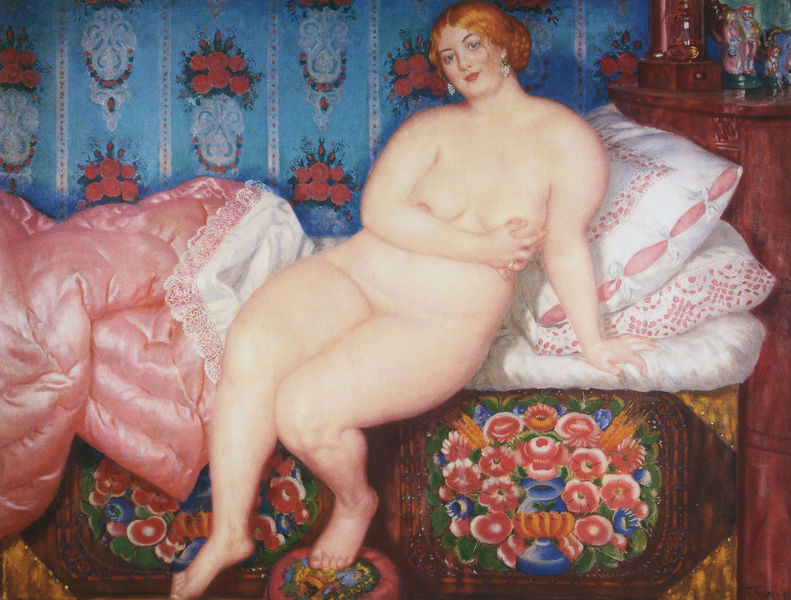
Titel: Die Schöne
Künstler: Boris Kustodiev
Standort: Moskau
Institution: Tretjakov Galerie
Schlagwörter: akt, blau, hand, haut, nackt, weiß, gelb, grün, blume, blumen, braun, brust, bunt, busen, daumen, frau, frisur, haar, hell, holz, mund, ohrring, orange, stützen, zimmer, blick, blüten, dame, rot, malerei, muster, ornament, blond, dix, wand, arm, arme, augen, inkarnat, spitze, hände, portrait, porträt, figur, gold, haare, pose, decke, innen, ohrringe, spitzen, lippen, mittelscheitel, rosa, seide, rund, skulptur, beine, lächeln, brüste, dutt, farbig, füße, kommode, liebe, moderne, hang, blümchen, hocker, schemel, figuren, kissen, dick, polster, tapete, wohnung, glanz, dekor, floral, ornamente, streifen, bett, bettdecke, schlafzimmer, nackte, plastik, rüschen, stofflichkeit, brustwarze, erotik, liegend, schenkel, aufstützen, lippenstift, ring, satin, fett, fleisch, rothaarig, schwein, fuss, blumenmuster, mollig, posieren, rosig, kasten, nippes, blumentapete, verführung, statuen, rothaarige, bauernhaus, venus, beleibt, schatulle, ohringe, blumenmotiv, odaliske, kräftig, nachttisch, kästchen, ros, holzmöbel, kopfkissen, zuhause, daunendecke, steppdecke, bettkasten, lochstickerei, folklore, rundlich, heim, ohranhänger, plumeau, figurine, portträt, bruste, botero, kräftif, massig, propper, sptzen, tromp loeuil, wonnig, bauernmalerei, schlafstätte, tapetet, spieluhr, feischig, blumenmalerei